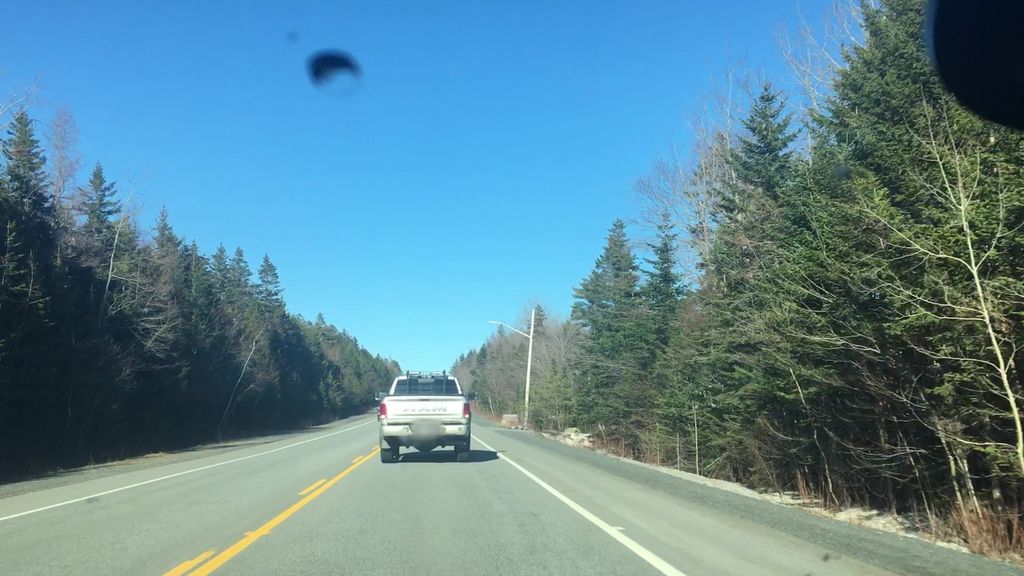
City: halifax